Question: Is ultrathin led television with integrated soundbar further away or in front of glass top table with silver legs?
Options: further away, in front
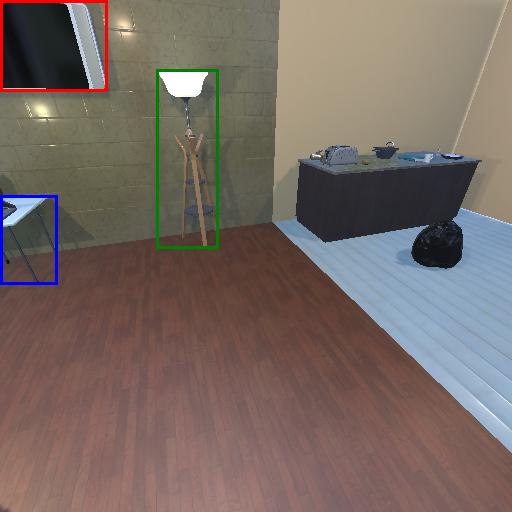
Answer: further away